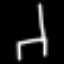
Label: chair